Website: bh-photo
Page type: address-validator
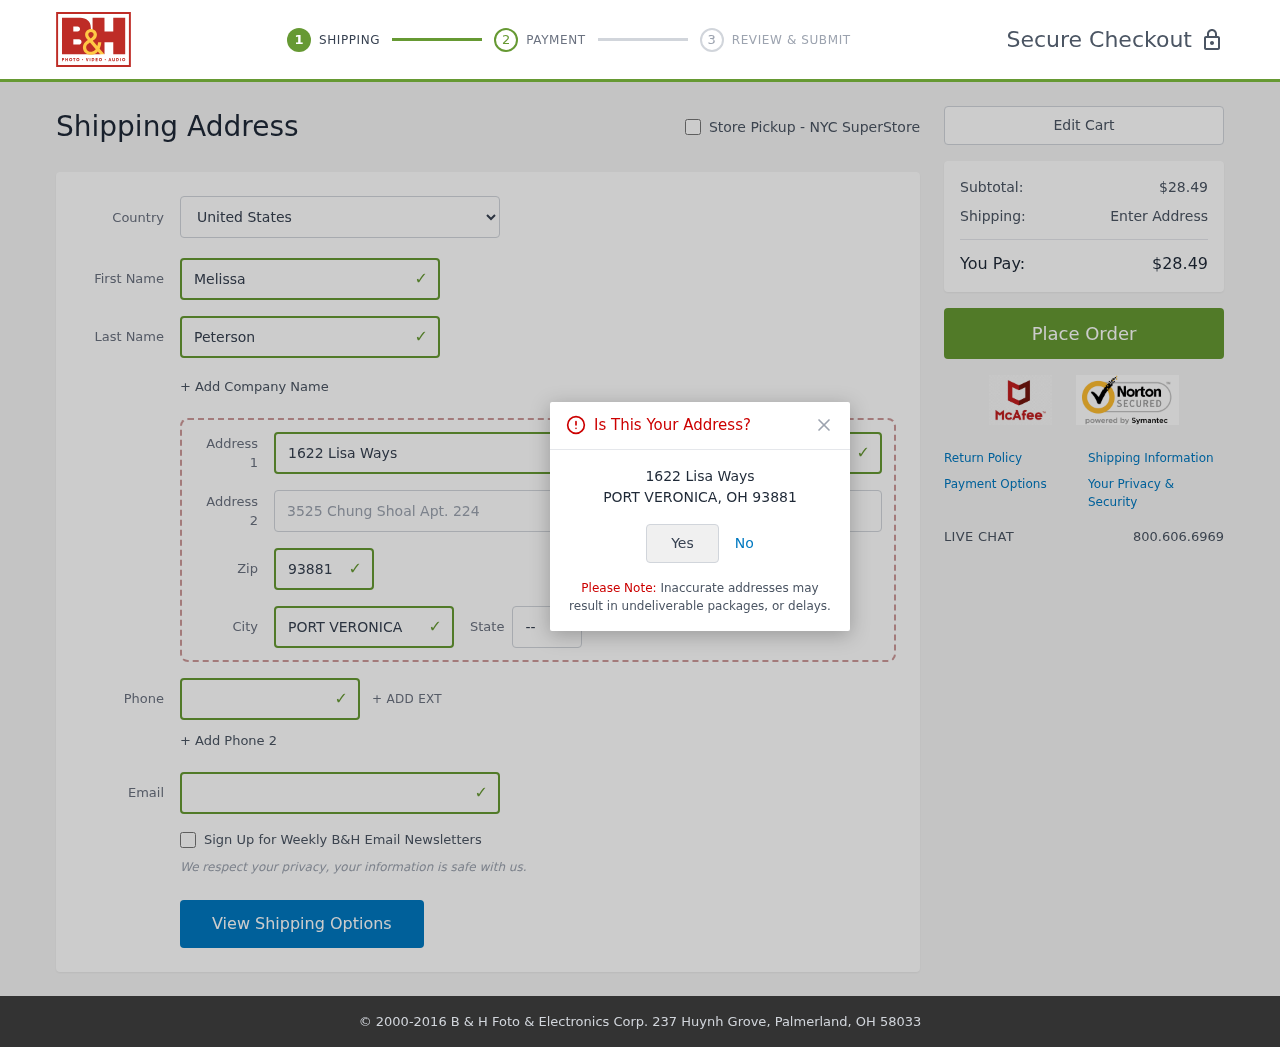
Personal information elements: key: PII_CITY
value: Port Veronica
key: PII_COUNTRY
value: United States
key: PII_EMAIL
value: mpeterson@gmail.com
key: PII_FIRSTNAME
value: Melissa
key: PII_LASTNAME
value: Peterson
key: PII_PHONE
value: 8286603207
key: PII_POSTCODE
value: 93881
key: PII_STATE_ABBR
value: OH
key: PII_STREET
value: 1622 Lisa Ways
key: PII_STREET2
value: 3525 Chung Shoal Apt. 224
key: PII_CITY_CONFIRM
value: PORT VERONICA
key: PII_POSTCODE_FULL
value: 93881
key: PII_POSTCODE_NUMERIC
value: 93881
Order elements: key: ORDER_SUBTOTAL
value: $28.49
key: ORDER_TOTAL
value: $28.49